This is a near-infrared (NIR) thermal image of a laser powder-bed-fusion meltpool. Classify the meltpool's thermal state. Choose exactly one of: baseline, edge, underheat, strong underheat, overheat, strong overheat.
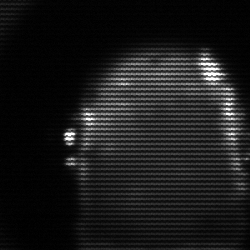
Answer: baseline